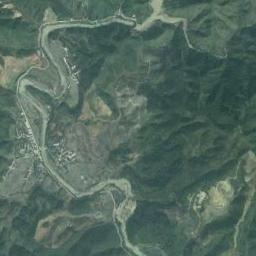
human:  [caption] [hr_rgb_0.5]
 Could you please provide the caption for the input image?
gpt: The river goes through mountains with green plants .

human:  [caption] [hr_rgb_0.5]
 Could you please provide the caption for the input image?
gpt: A winding light green long river with nine bends and eighteen bends  On both sides are rolling green mountains with some buildings .

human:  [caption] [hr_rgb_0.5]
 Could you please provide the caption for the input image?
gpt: The green river goes through the mountainous area covered with vegetation and some villages are next to the river .

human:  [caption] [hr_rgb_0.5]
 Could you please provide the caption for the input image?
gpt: There are many trees on either side of the river .

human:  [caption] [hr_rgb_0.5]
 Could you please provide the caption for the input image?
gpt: There are green forests and meadows around the river .